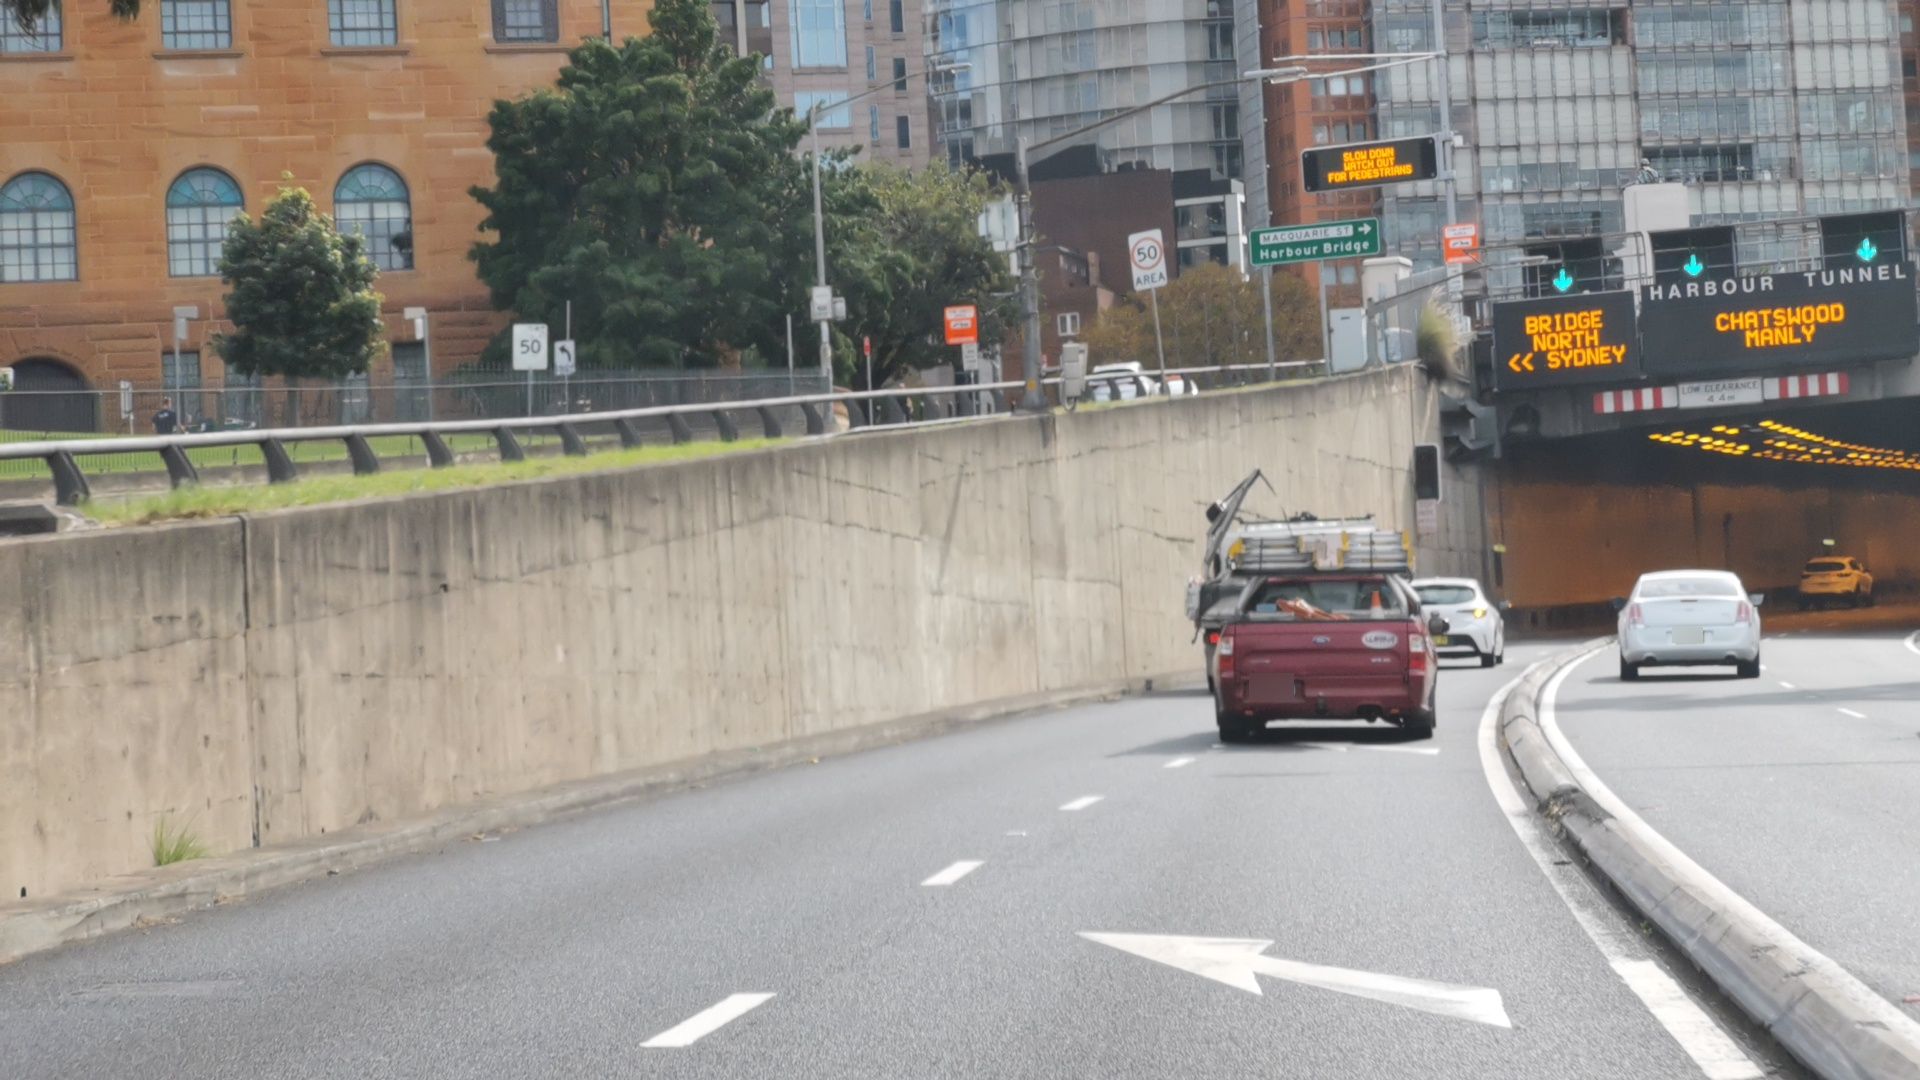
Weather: clear
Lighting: day
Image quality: good
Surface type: driving surface
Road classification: motorway_link, primary_link
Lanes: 2, 1
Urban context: urban centre
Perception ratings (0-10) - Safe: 2.14, Lively: 1.26, Beautiful: 3.09, Boring: 2.92, Depressing: 6.04, Wealthy: 4.54